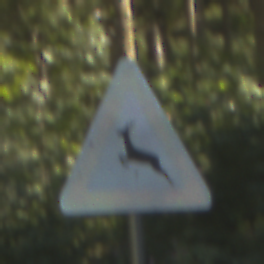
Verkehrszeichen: WildwechselRechts
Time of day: MorningAfternoon
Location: Outdoor (Nature)
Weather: Clear
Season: NotSpecified
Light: Natural